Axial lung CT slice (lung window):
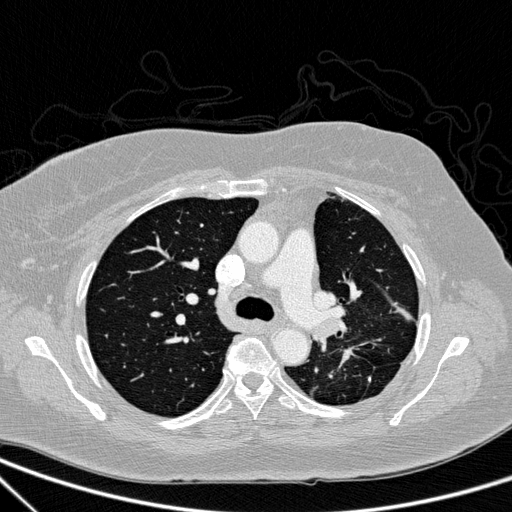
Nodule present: no